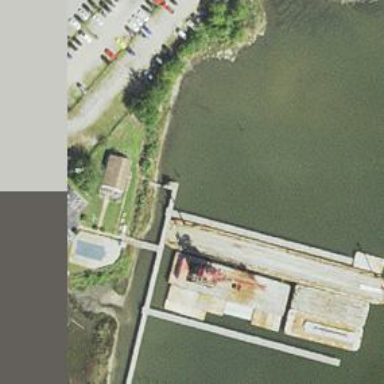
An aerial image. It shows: Man-made pier.